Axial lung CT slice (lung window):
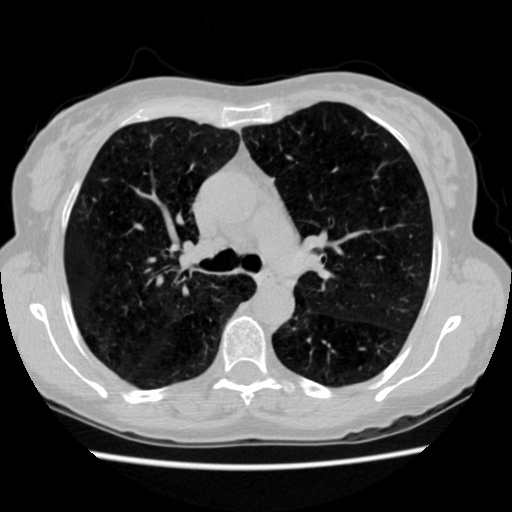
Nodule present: no